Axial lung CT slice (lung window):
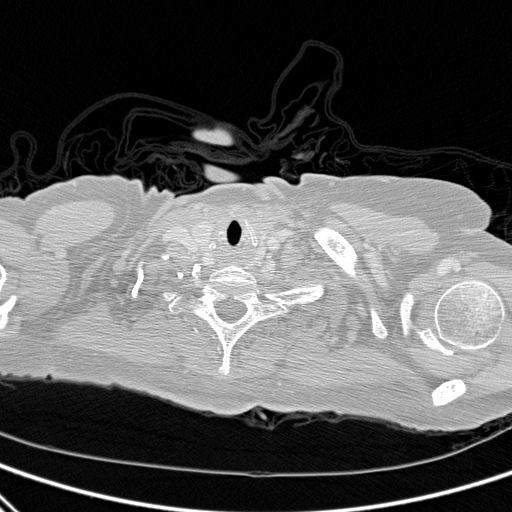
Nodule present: no